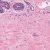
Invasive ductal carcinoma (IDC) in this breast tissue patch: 1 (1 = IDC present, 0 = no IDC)